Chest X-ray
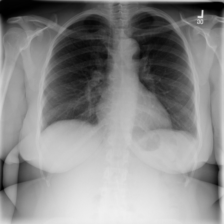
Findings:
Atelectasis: negative
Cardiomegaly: negative
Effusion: negative
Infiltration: positive
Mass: negative
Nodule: negative
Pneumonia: negative
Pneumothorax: negative
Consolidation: negative
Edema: negative
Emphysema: negative
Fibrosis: negative
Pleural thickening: negative
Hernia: negative